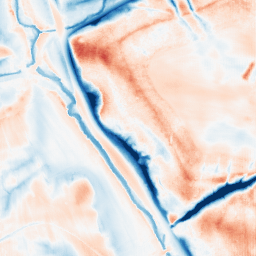
Category: classical
Decomposition family: gaussian
Decomposition parameters: sigma: 10
Upsampling method: fft_zeropad
Upsampling parameters: scale: 4
Upsampling scale: 4